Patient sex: F
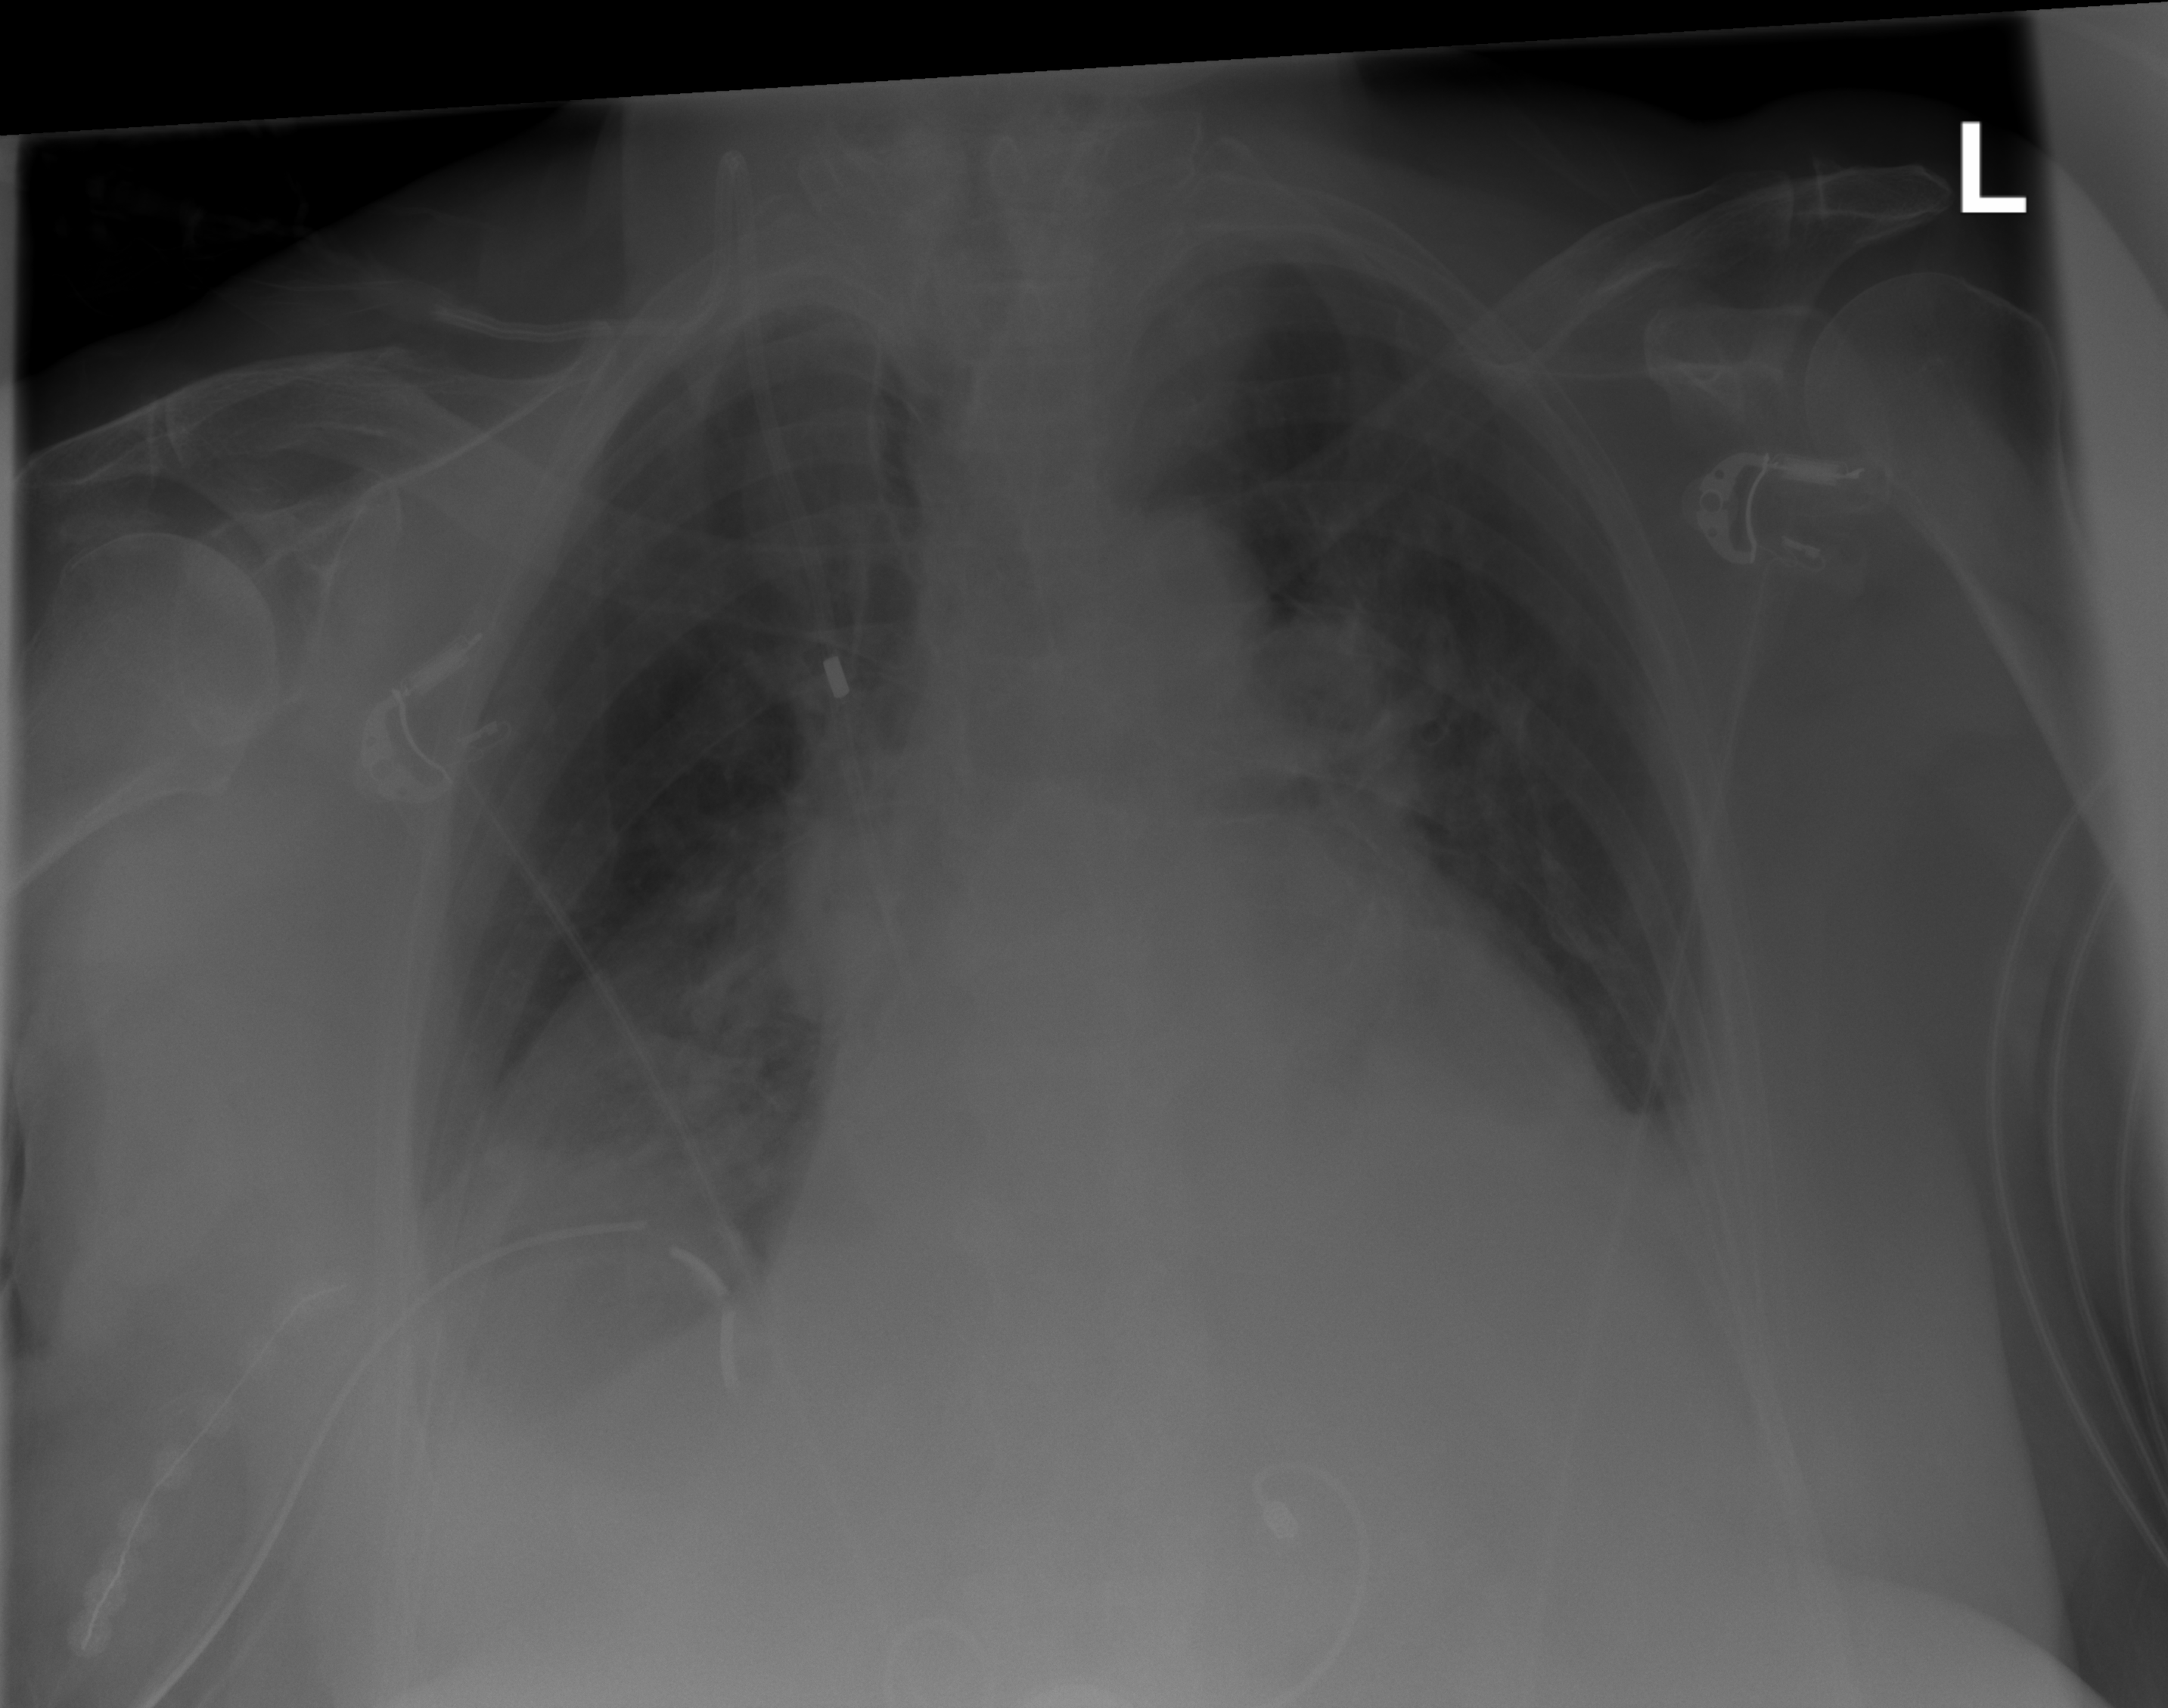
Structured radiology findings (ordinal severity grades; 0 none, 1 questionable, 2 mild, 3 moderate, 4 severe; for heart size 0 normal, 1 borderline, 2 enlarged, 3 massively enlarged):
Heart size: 2
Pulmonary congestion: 3
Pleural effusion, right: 3
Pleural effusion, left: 2
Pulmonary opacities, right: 2
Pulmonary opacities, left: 0
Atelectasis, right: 3
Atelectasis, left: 2